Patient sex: M
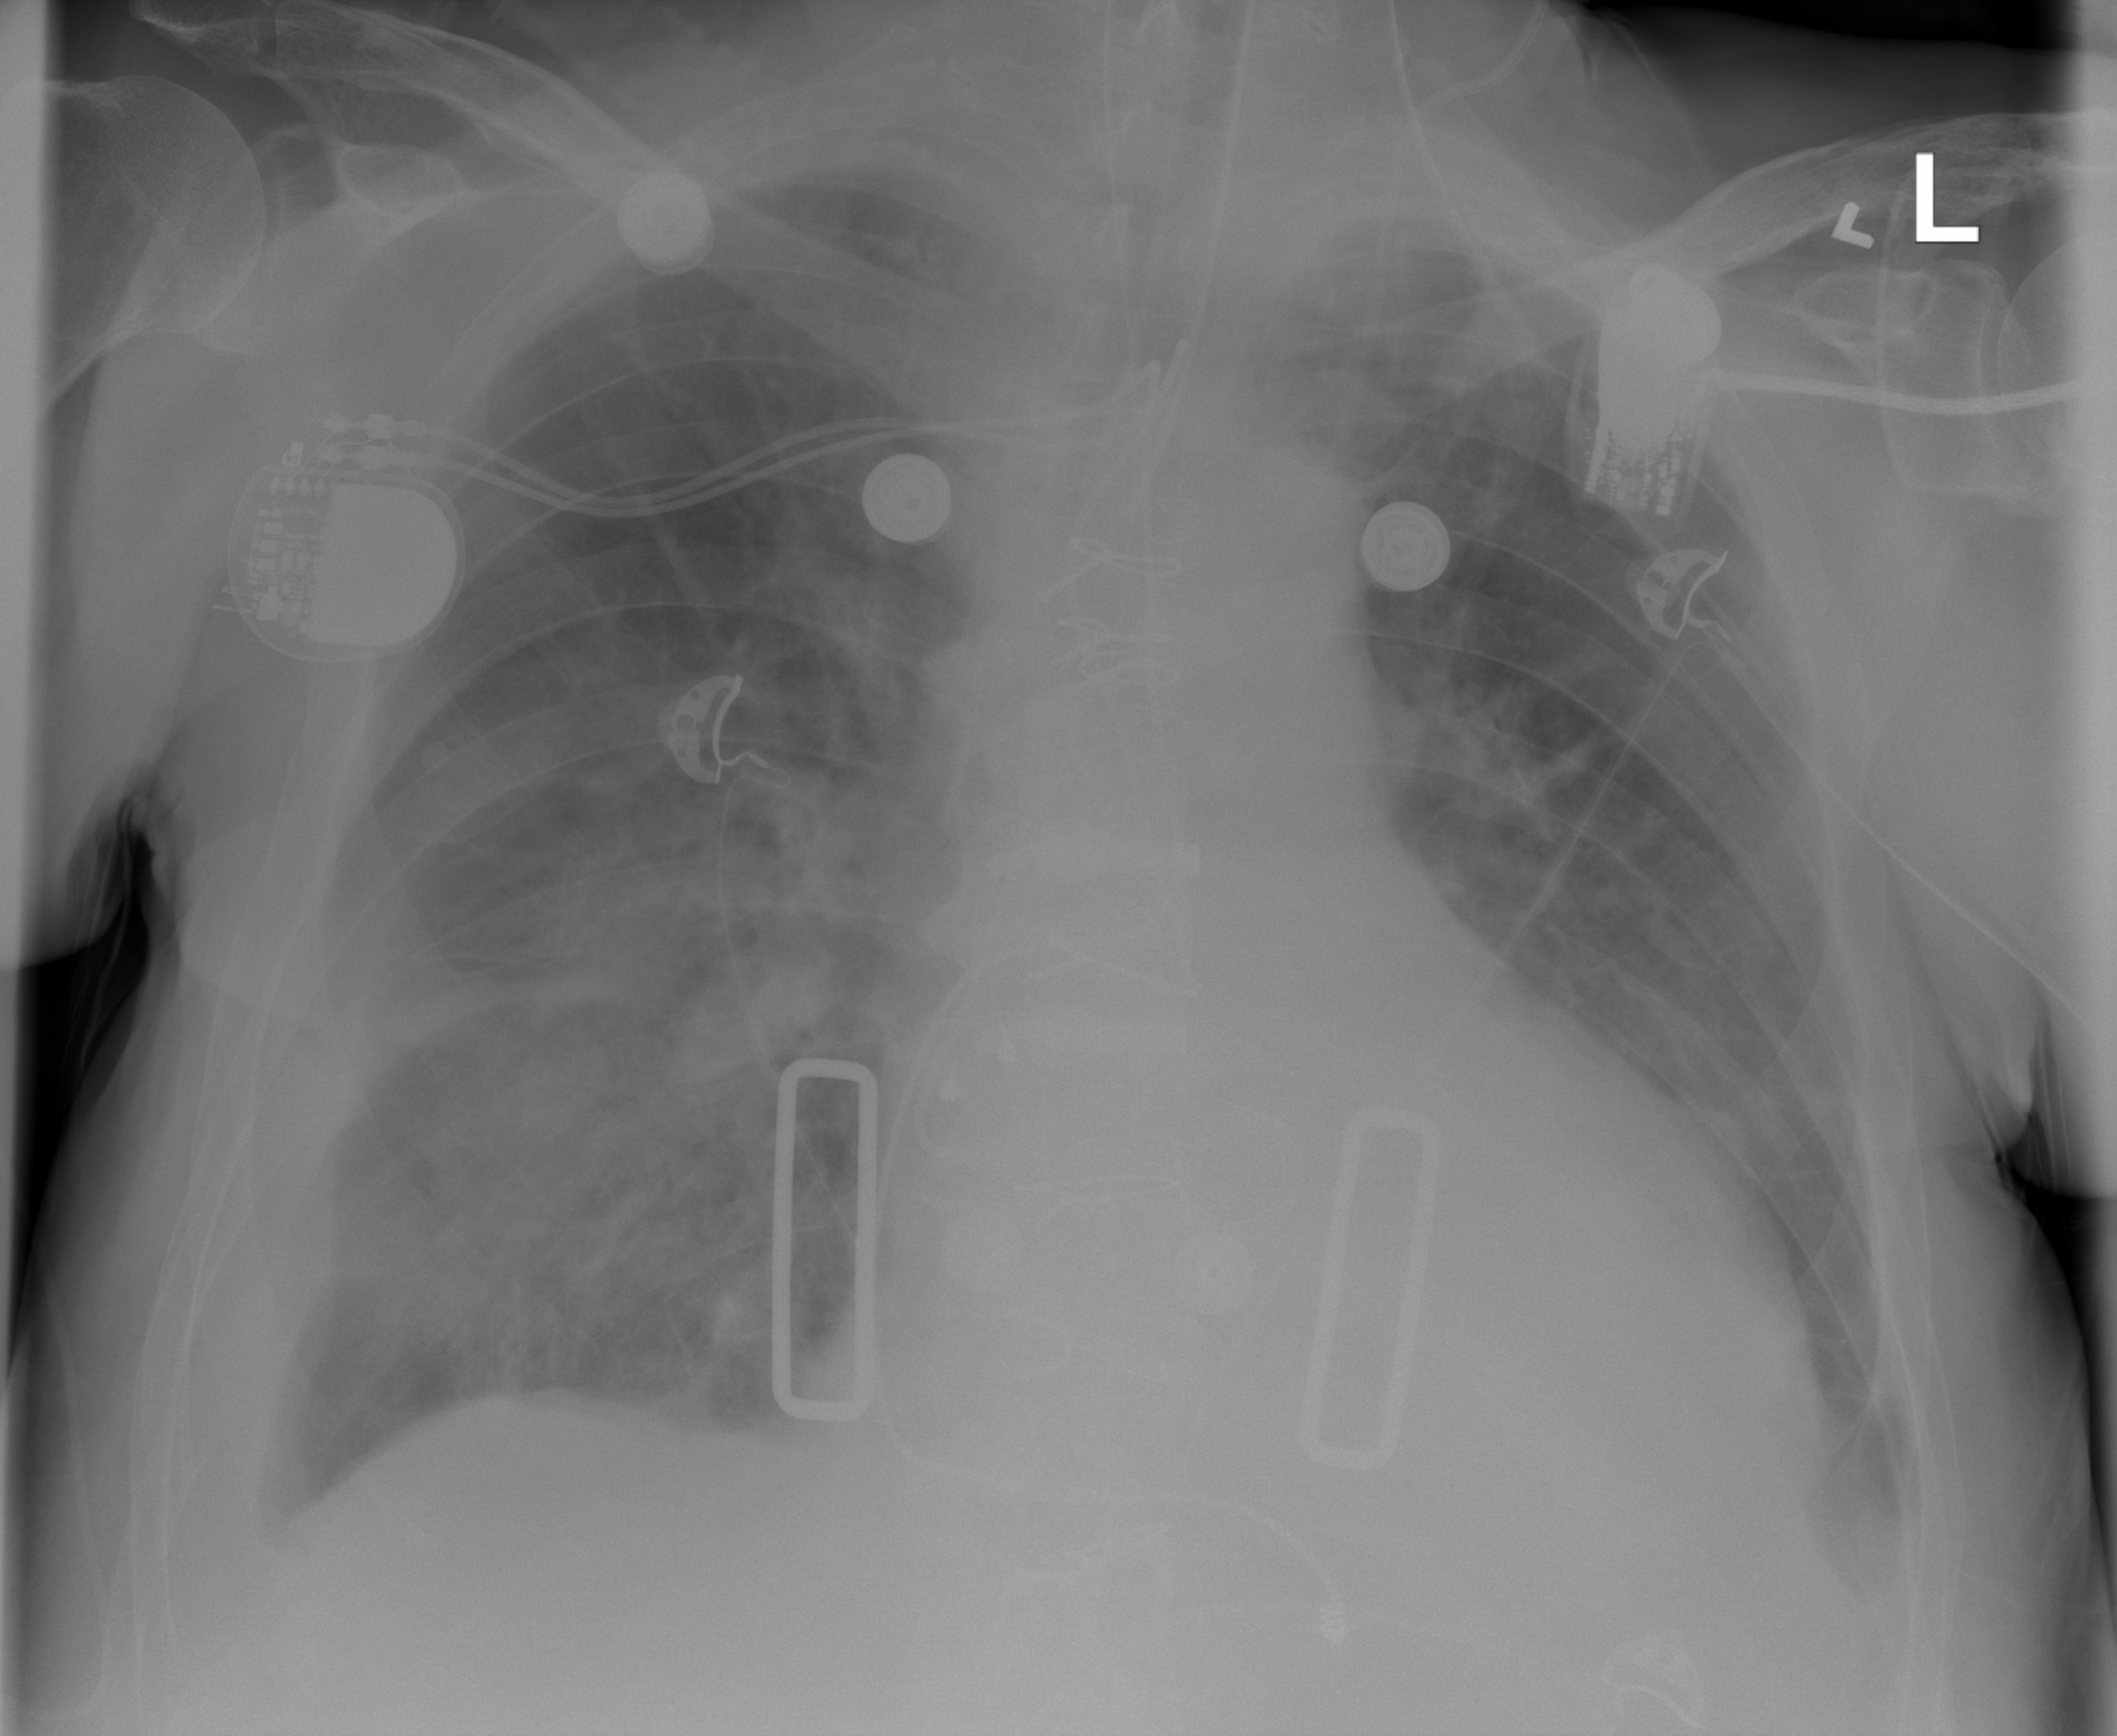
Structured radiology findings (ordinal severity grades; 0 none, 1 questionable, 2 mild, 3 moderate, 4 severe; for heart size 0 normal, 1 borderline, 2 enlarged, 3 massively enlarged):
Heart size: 3
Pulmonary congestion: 3
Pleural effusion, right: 2
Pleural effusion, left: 2
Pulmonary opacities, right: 2
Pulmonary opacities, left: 2
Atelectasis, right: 2
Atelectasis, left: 2